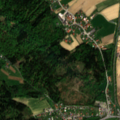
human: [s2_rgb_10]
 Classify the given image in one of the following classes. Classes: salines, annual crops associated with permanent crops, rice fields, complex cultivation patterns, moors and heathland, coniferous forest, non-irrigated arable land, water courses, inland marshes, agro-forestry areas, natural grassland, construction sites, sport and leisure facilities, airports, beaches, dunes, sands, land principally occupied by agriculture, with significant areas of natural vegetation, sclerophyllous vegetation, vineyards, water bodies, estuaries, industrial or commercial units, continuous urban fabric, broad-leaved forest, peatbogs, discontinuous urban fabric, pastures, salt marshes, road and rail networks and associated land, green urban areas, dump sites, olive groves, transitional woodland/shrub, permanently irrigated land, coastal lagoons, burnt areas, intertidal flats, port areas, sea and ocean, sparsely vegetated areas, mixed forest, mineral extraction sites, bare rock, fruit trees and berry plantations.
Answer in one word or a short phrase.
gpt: discontinuous urban fabric, industrial or commercial units, non-irrigated arable land, pastures, complex cultivation patterns, mixed forest